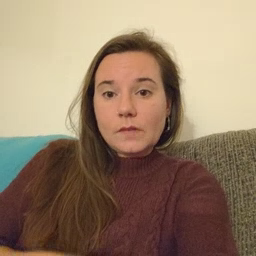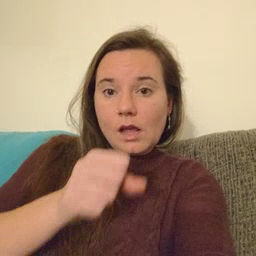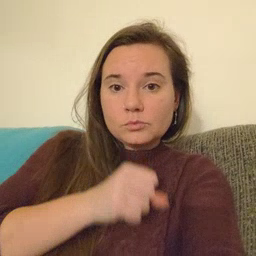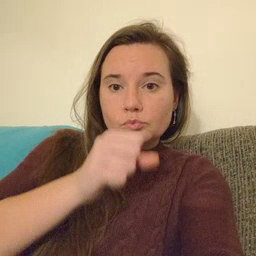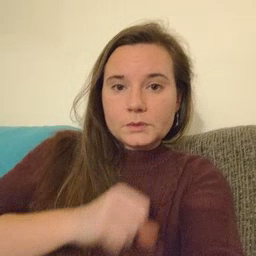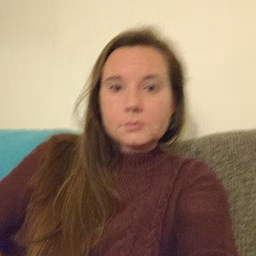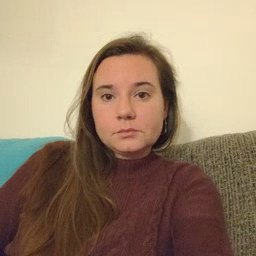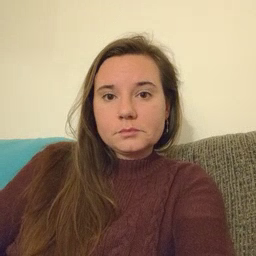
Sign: icecream